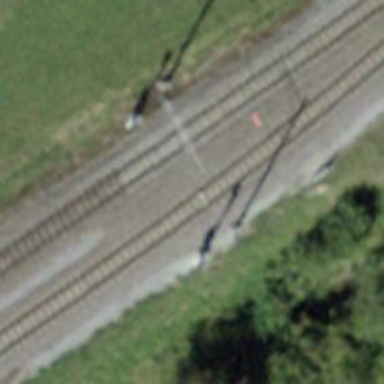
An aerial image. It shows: Railway signal.